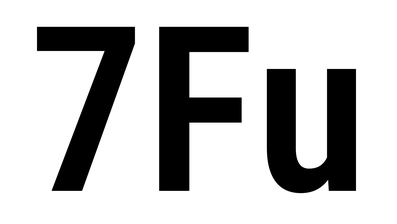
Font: Roboto_Condensed_SemiBold